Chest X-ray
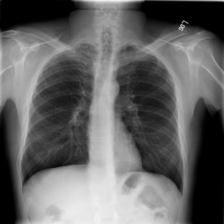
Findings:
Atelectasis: negative
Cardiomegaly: negative
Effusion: negative
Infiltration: positive
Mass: negative
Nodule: negative
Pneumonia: negative
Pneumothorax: negative
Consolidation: negative
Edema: negative
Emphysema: negative
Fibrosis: negative
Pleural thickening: negative
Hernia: negative